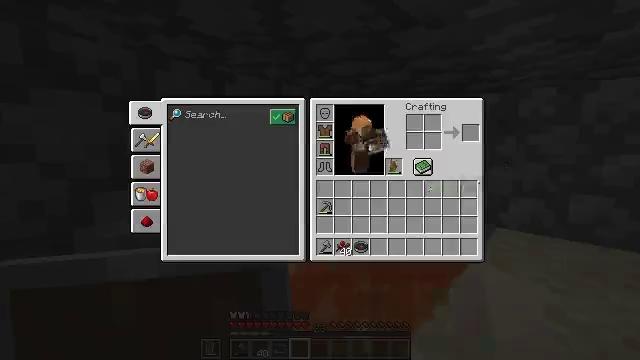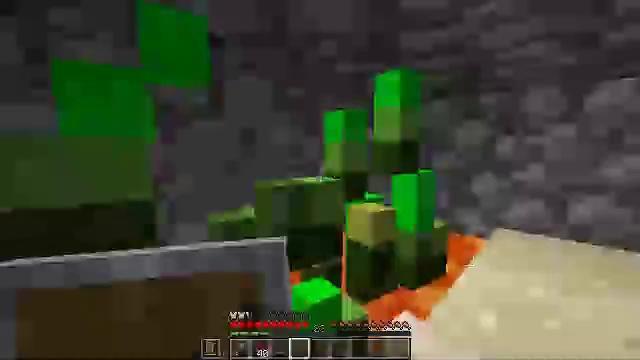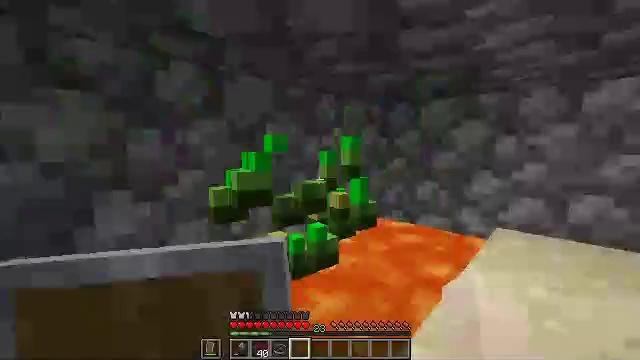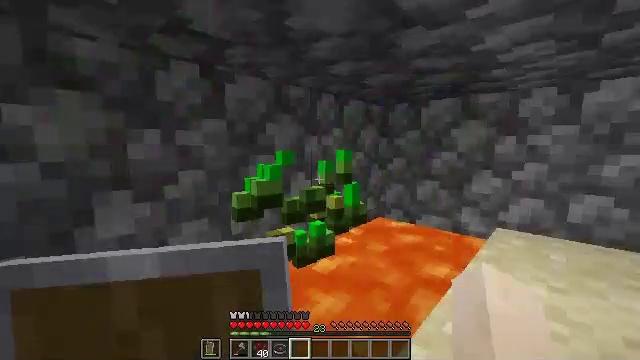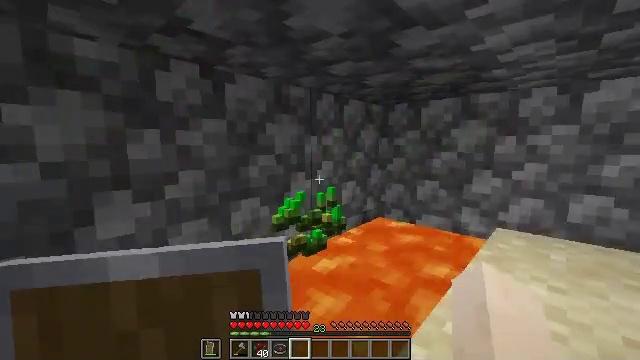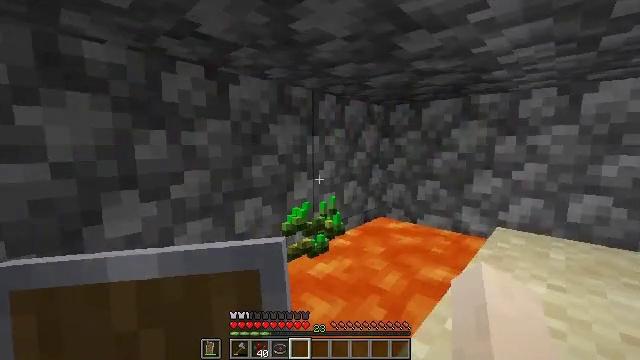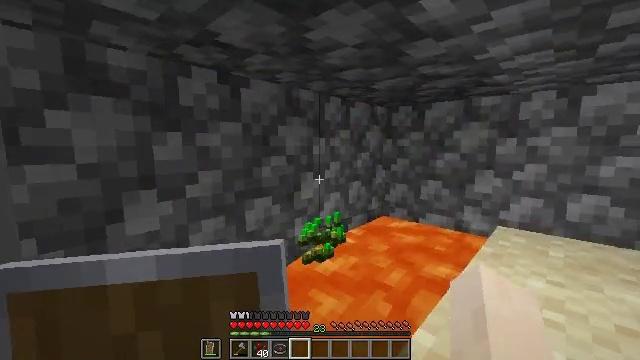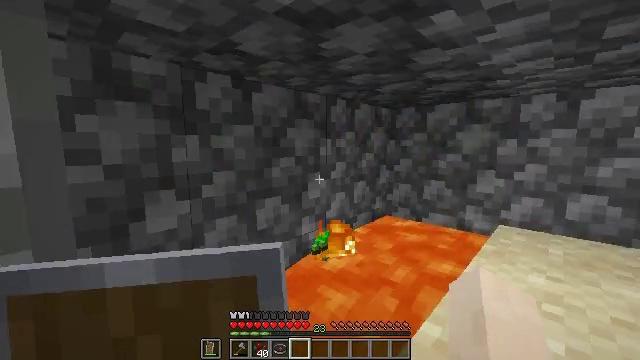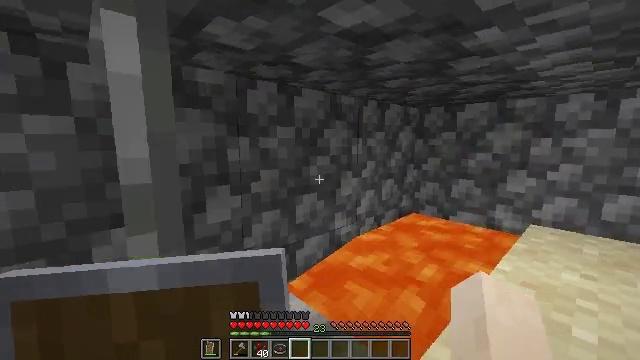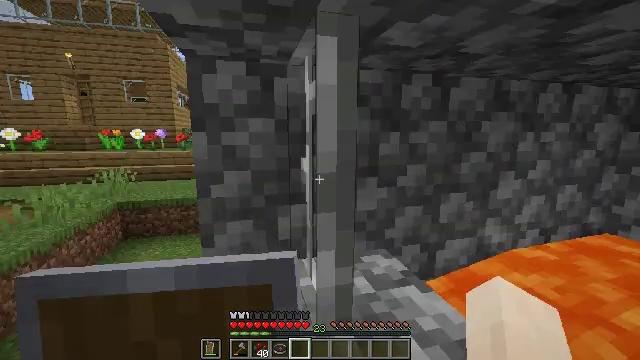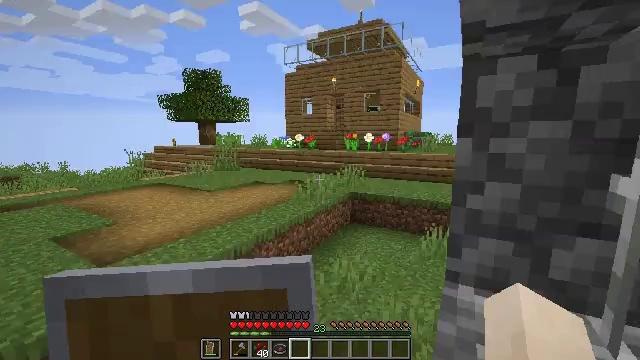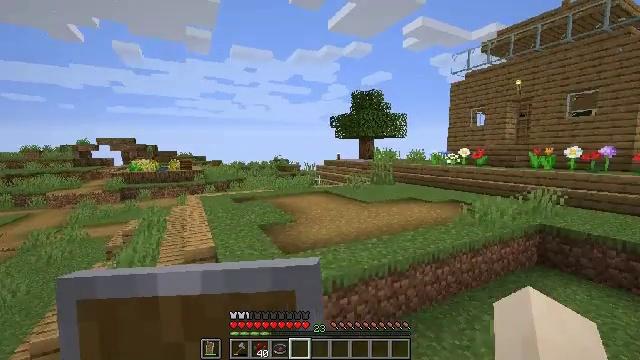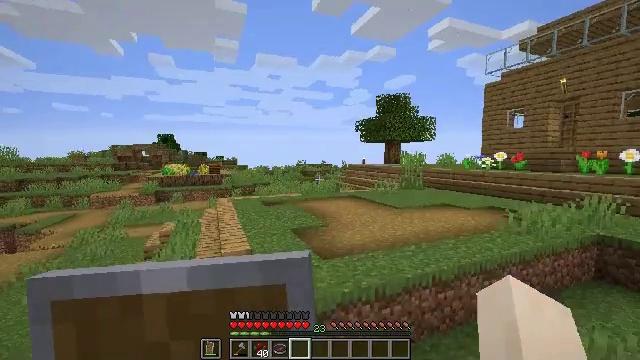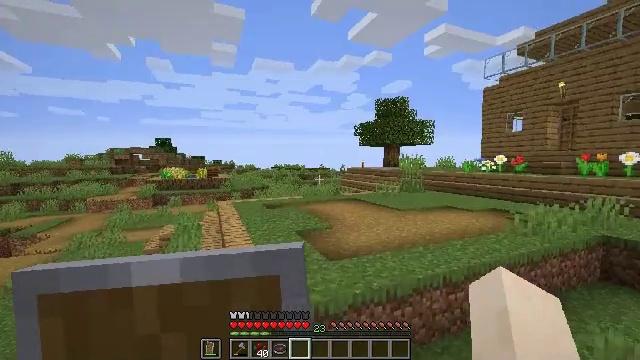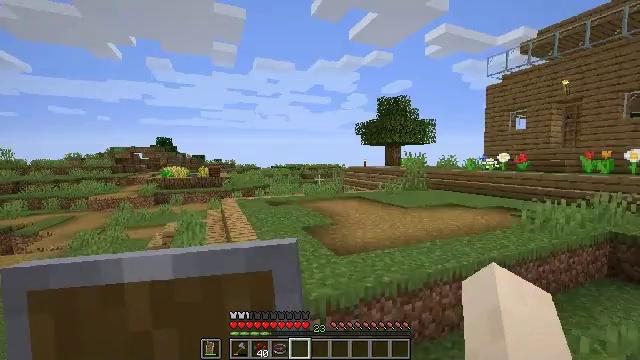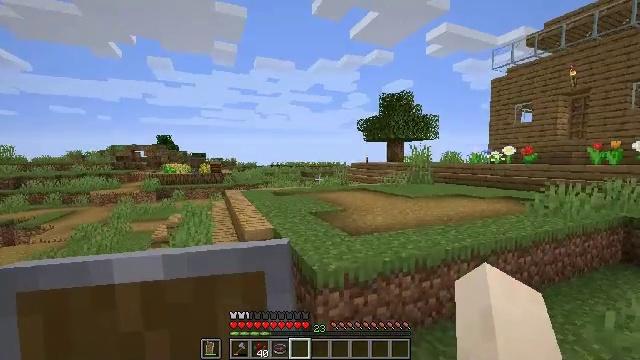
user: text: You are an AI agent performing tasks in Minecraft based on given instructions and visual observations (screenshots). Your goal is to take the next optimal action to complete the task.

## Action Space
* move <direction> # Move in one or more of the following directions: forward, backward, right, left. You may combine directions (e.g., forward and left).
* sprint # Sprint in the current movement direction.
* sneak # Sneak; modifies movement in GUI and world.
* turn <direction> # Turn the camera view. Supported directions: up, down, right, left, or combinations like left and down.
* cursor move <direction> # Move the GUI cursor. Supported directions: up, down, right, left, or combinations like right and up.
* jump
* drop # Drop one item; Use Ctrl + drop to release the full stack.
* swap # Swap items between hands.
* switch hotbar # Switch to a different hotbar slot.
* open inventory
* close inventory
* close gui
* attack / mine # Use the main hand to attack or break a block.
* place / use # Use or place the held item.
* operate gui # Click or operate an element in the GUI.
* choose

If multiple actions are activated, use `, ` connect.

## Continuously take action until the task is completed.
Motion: motion action
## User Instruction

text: Attack the attached pumpkin stem to collect it.
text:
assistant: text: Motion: open inventory
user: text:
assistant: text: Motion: open inventory
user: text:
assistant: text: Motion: no_op
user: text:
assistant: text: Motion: no_op
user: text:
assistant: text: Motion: move left
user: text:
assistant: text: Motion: move left
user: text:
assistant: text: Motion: move left
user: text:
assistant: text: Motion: move left, turn left
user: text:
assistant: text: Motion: move left, turn left and down
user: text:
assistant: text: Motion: move left, turn left
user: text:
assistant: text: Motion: move left, turn left and up
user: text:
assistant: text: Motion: move left, turn left
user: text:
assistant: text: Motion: move left
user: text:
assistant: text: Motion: move forward and move left
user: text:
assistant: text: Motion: move forward and move left
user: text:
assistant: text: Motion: move forward
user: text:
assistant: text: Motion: move forward
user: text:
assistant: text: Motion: no_op
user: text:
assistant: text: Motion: move forward
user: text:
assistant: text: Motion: move forward
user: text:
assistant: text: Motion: move forward, turn up
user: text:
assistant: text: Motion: turn right
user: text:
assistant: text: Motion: move forward
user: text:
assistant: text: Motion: move forward
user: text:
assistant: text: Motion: move forward
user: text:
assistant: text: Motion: move forward
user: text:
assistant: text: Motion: move forward
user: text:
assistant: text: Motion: move forward, turn right, jump
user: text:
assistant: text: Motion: move forward, turn right, jump
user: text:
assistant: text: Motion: move forward, turn right and down, jump